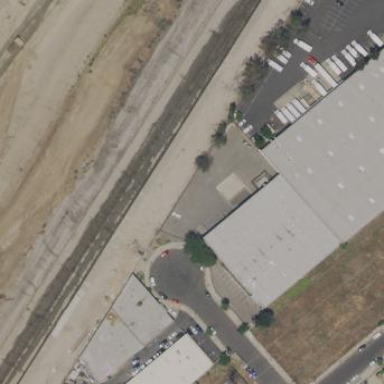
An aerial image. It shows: Industrial building.